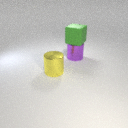
large yellow metal cylinder to the left of large purple metal cylinder